Interaction volume radius: 5 \u00c5
Interaction volume height: 35 \u00c5
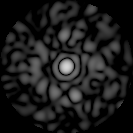
Disorder parameter: 0.8431